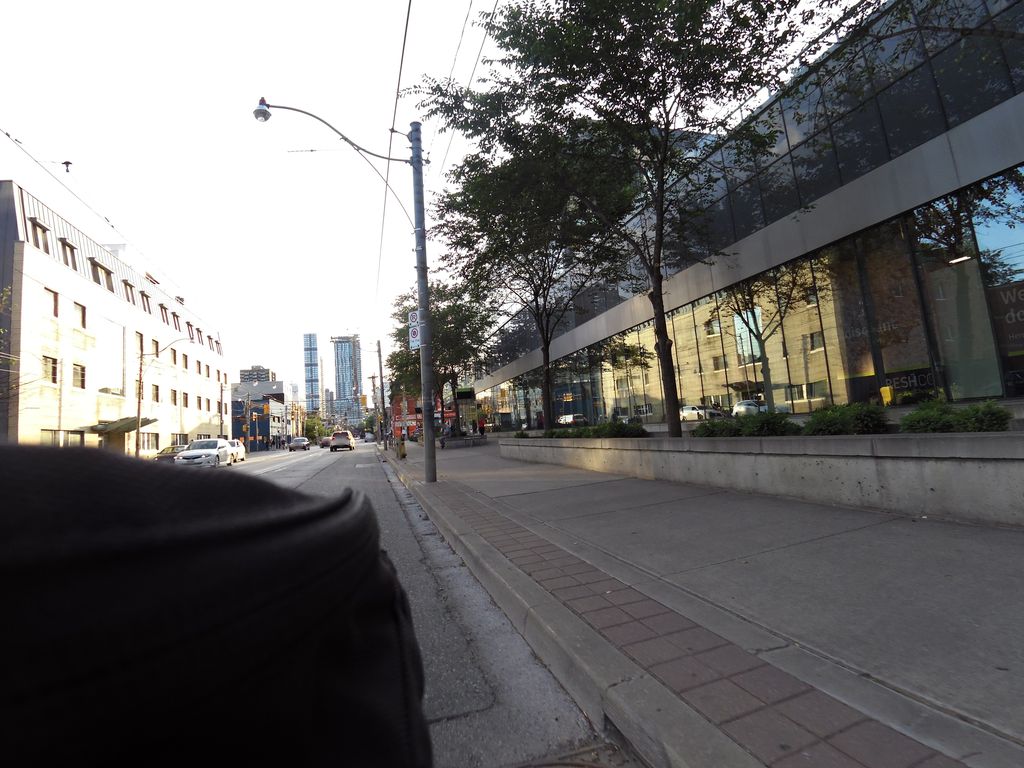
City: toronto